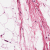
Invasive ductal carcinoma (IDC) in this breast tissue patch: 0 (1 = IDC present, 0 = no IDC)